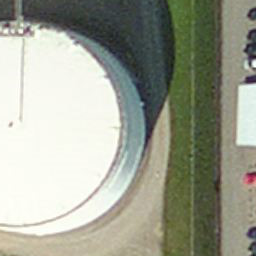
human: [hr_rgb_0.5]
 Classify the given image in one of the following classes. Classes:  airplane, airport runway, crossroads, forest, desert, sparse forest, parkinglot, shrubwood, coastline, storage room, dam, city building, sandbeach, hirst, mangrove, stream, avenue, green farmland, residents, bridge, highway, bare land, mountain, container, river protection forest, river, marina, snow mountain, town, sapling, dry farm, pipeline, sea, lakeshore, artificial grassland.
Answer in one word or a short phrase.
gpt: storage room